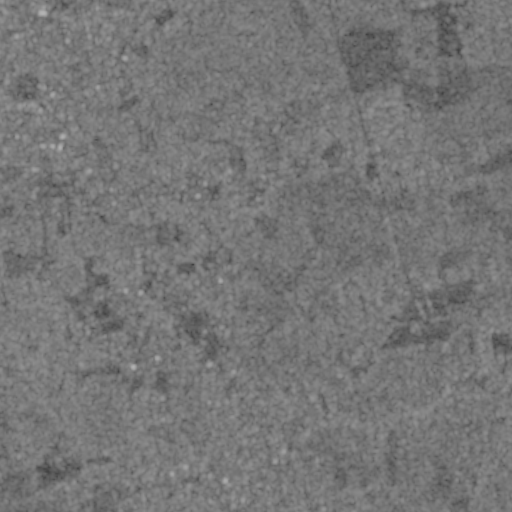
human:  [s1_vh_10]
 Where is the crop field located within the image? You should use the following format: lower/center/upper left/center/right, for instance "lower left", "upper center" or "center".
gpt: The crop field is located in the upper left of the image.
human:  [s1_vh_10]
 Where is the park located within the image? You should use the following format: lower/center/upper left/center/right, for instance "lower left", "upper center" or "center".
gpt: The park is located in the upper left of the image.
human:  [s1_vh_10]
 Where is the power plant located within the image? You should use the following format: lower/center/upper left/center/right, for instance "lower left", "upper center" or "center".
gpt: There is no power plant in the image.

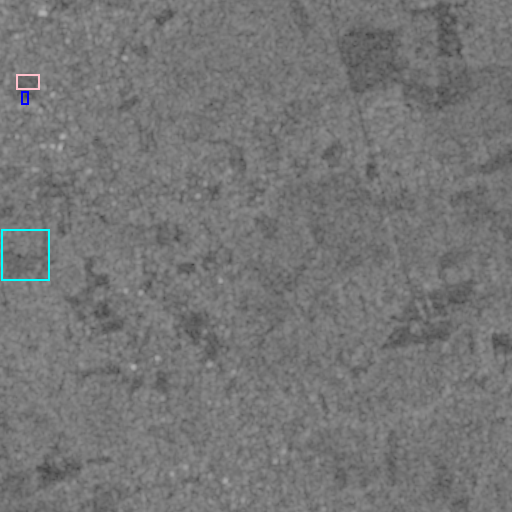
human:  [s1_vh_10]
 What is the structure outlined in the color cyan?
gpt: The structure outlined in cyan is a crop field.
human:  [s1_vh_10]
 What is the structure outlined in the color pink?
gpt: The structure outlined in pink is a park.
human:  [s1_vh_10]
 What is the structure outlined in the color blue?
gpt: The structure outlined in blue is a parking lot.
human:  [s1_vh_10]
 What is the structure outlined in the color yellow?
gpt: There is no yellow outline.